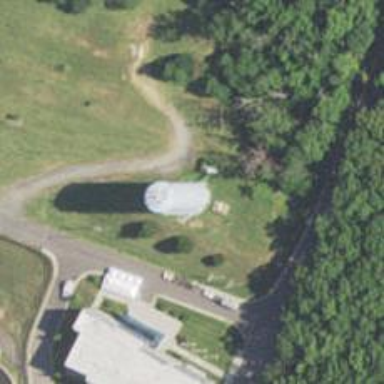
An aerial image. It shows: Water tower that is man-made.